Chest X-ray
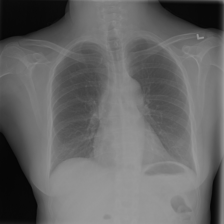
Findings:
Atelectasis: negative
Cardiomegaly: negative
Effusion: negative
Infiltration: positive
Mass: negative
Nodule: negative
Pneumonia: negative
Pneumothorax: negative
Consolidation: negative
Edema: negative
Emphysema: negative
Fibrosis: negative
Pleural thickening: negative
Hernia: negative